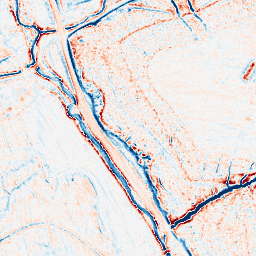
Category: classical
Decomposition family: gaussian
Decomposition parameters: sigma: 2
Upsampling method: edge_directed
Upsampling parameters: scale: 4
Upsampling scale: 4